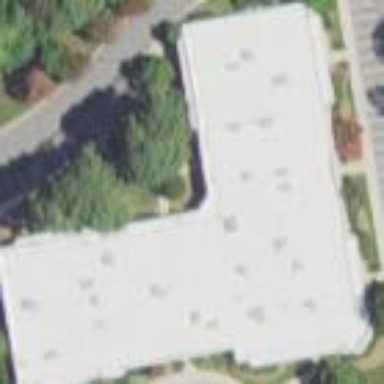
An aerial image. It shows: Commercial building.